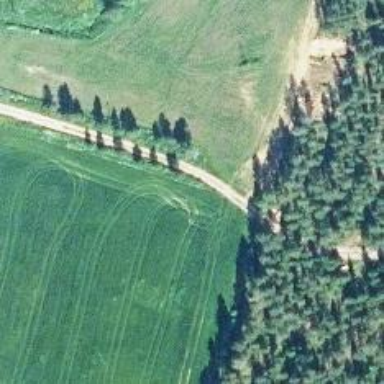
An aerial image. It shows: Agricultural area marked by row of trees.